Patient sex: M
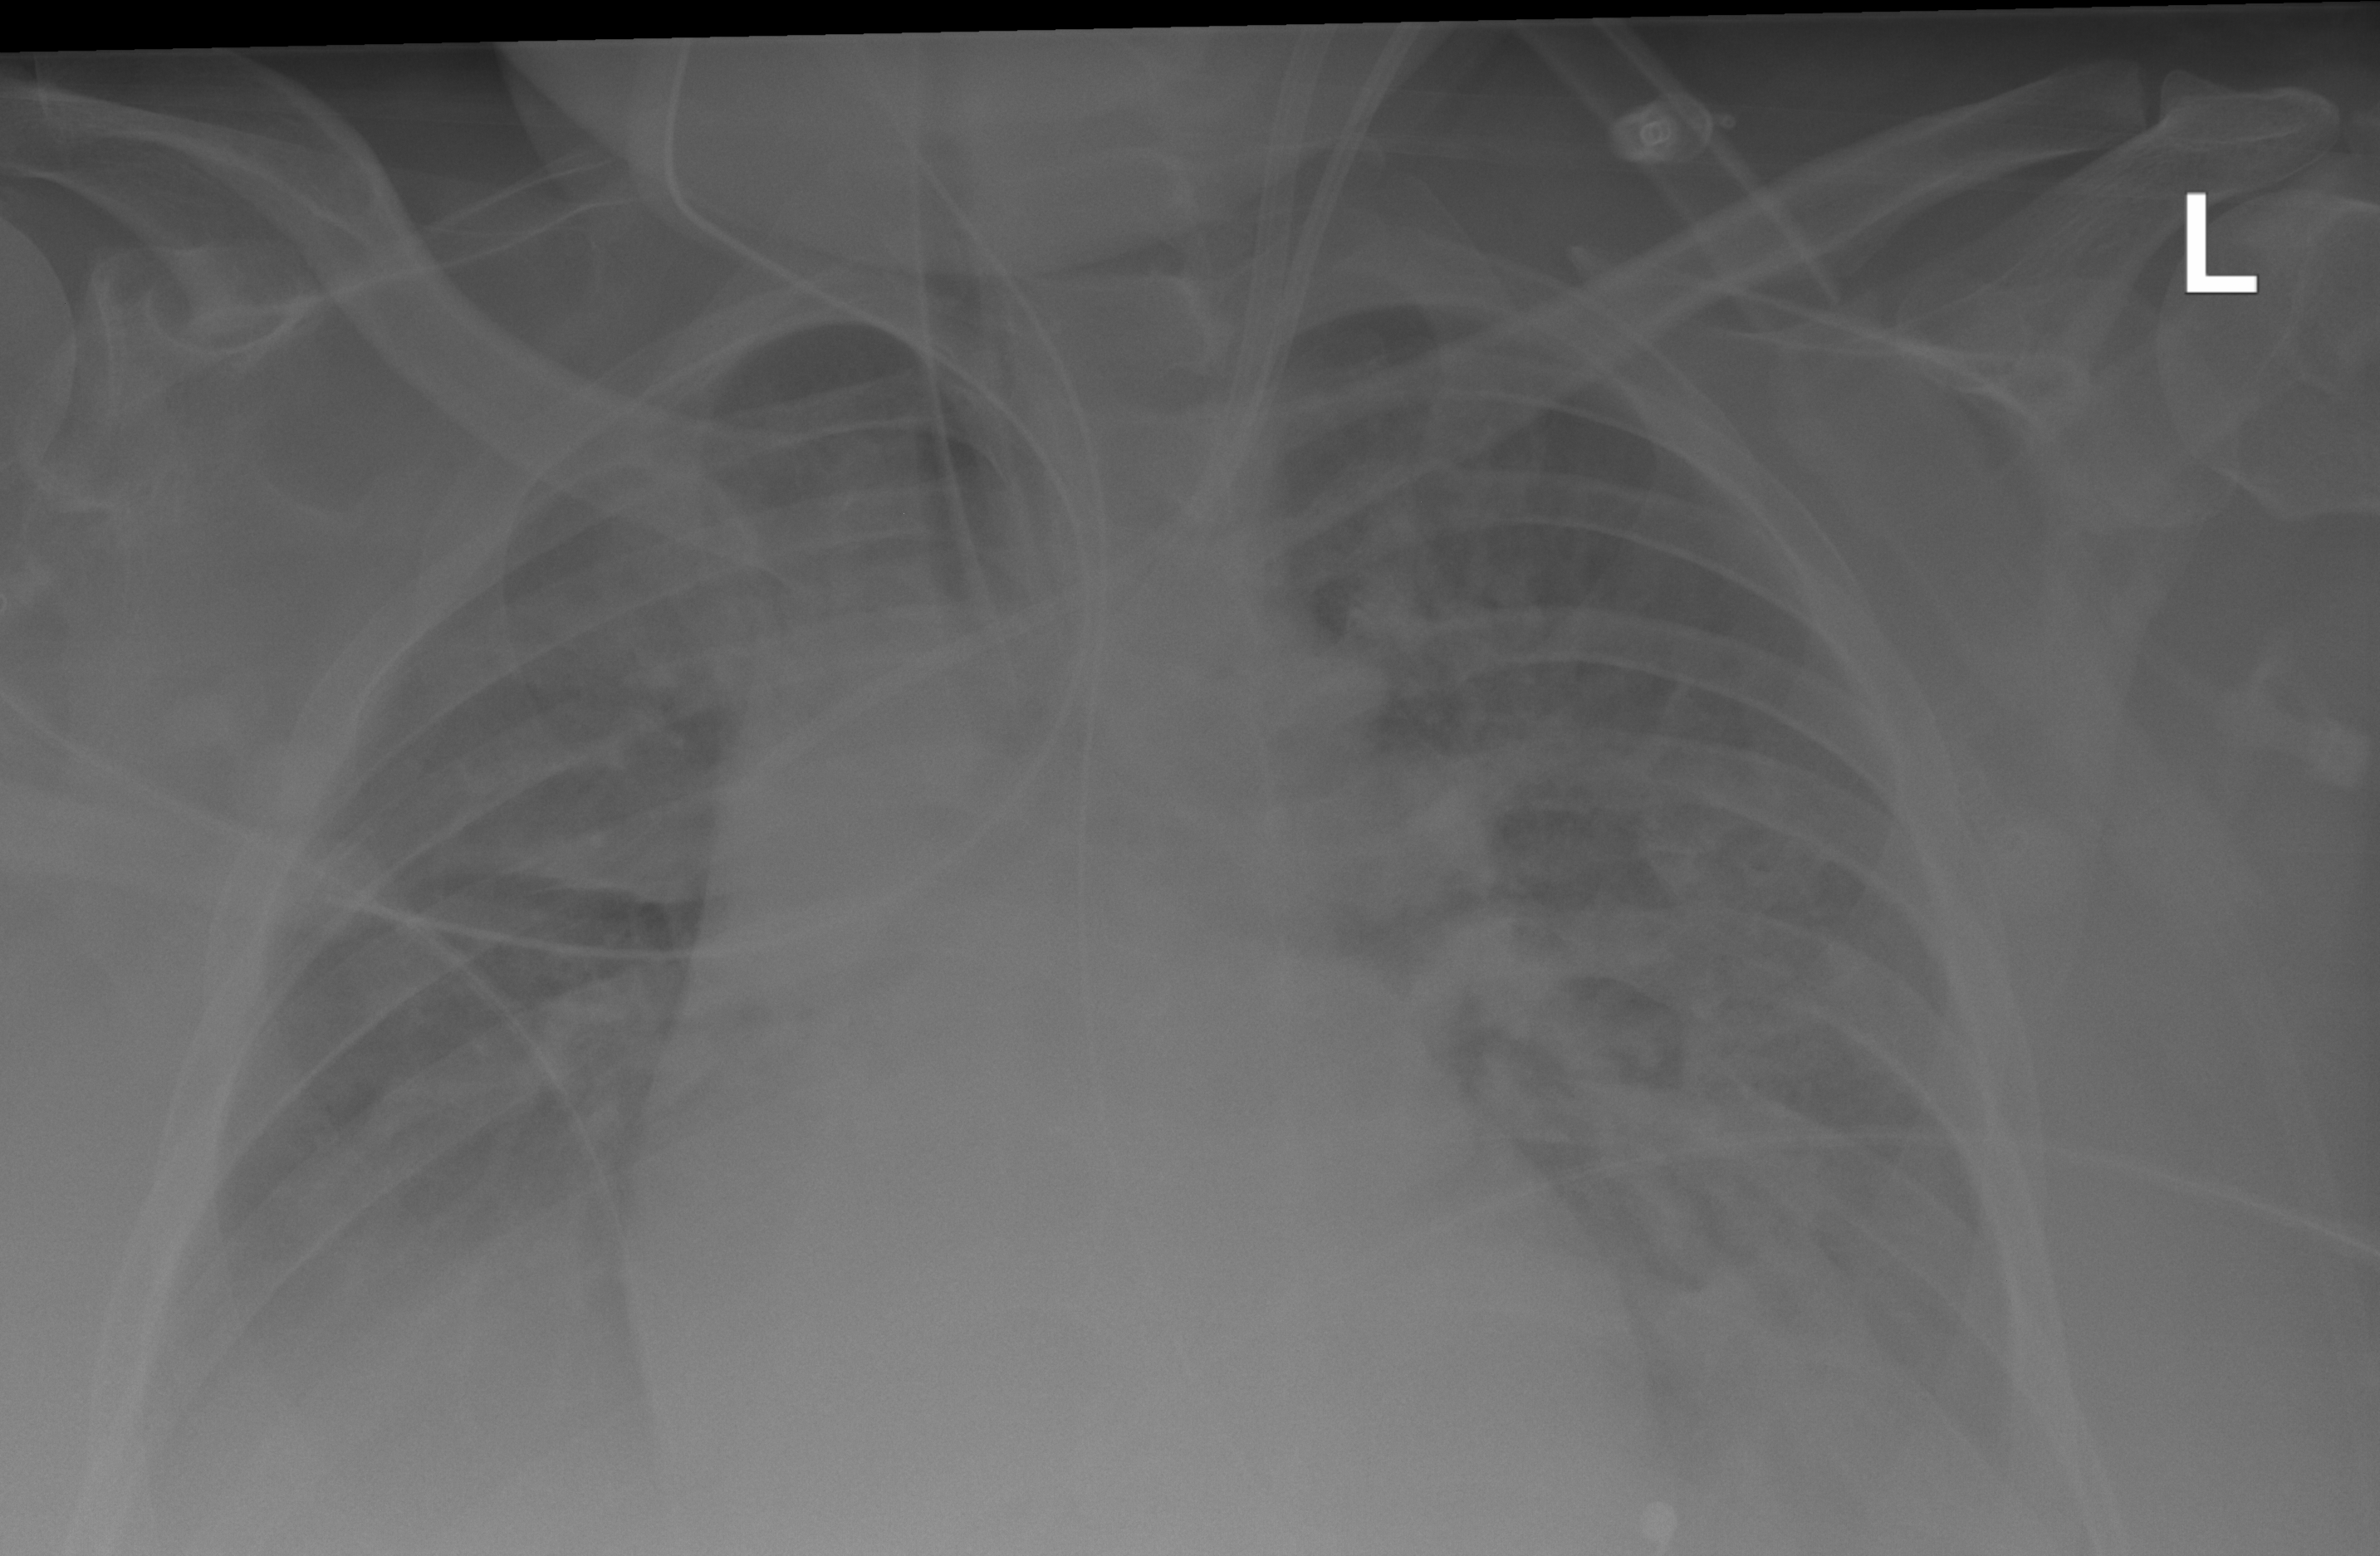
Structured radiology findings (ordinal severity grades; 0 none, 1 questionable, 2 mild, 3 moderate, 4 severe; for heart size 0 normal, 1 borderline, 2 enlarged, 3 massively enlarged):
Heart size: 2
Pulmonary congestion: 2
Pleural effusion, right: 2
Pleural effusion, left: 2
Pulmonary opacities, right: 1
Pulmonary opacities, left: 2
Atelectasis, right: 0
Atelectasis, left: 0